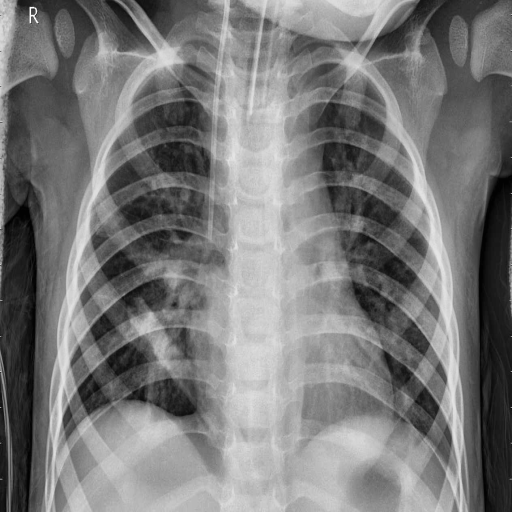
Finding: PNEUMONIA